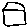
Label: house